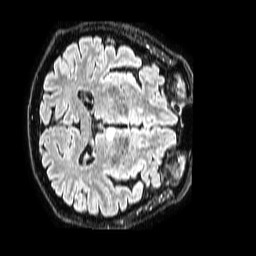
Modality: FLAIR
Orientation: axial
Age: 67
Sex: male
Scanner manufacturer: philips
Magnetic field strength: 1.5 T
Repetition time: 4.8 s
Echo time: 0.3 s